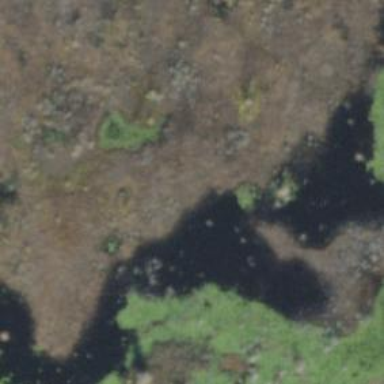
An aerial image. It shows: Marsh wetland.